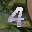
Label: 4